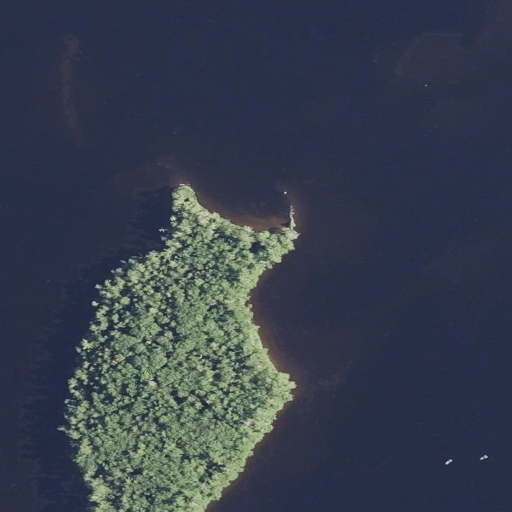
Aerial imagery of cape in Maine named Musquash Point containing open water, evergreen forest, mixed forest, grassland, woody wetlands, and herbaceous wetlands